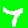
Digit: 7